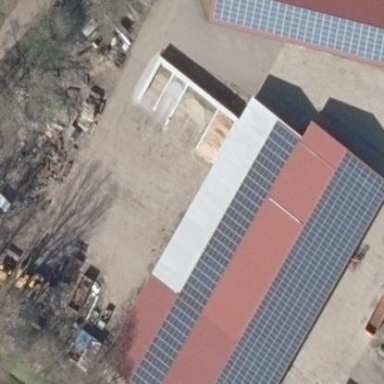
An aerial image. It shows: Building equipped with small solar photovoltaic panel for electricity generation.